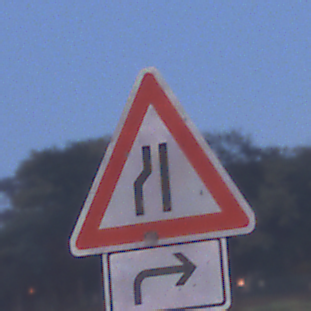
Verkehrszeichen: EinseitigVerengteFahrbahnLinks
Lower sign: RichtungsangabeDurchPfeile5
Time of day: SunriseSunset
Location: Outdoor (Nature)
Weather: Clear
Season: NotSpecified
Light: Natural